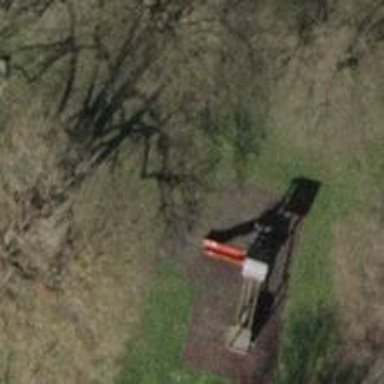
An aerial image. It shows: Playground featuring slide.